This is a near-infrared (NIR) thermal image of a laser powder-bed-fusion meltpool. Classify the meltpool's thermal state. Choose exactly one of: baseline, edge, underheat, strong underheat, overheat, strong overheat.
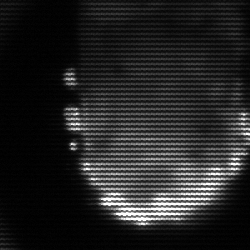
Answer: baseline